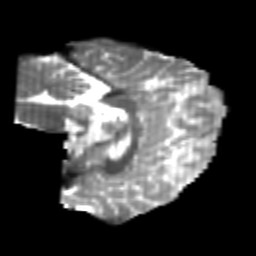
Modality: T2w
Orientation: sagittal
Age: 22
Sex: female
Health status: healthy
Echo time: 0.074 s